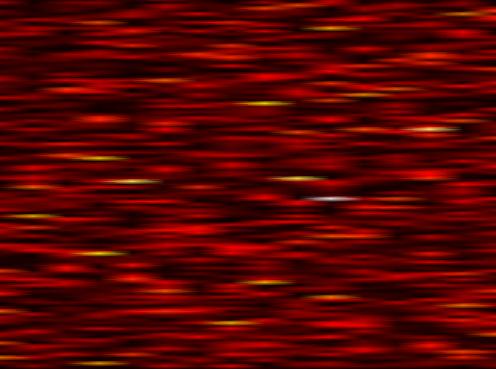
Label: OFDM